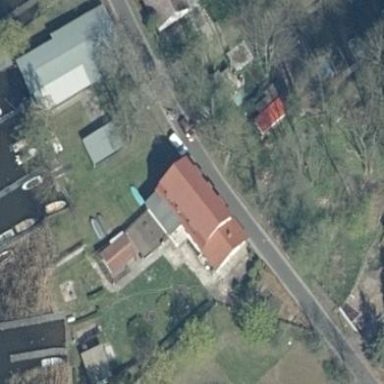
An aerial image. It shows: Detached building with gambrel roof design.